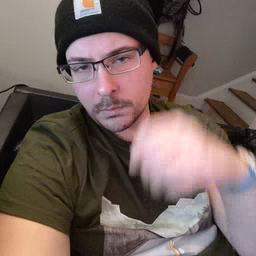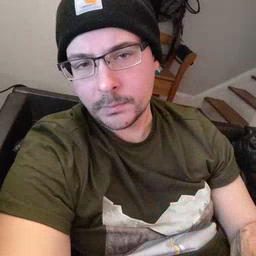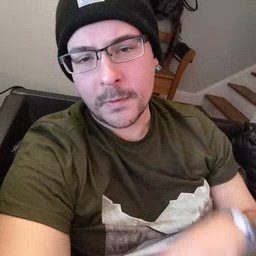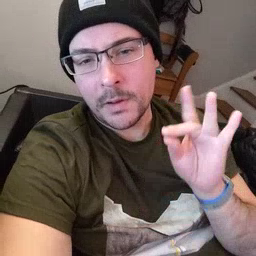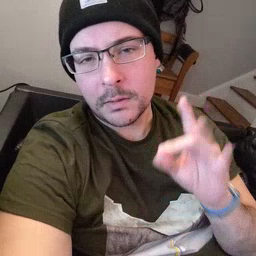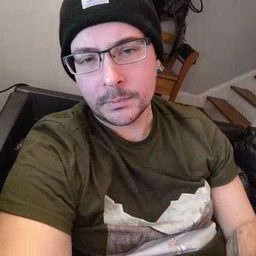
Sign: find